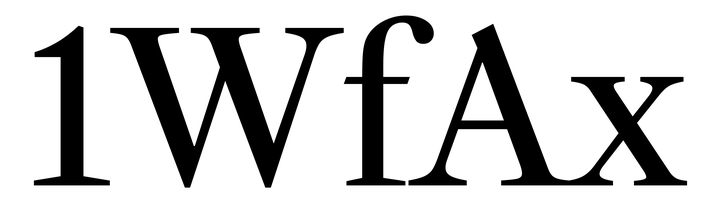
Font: LibreCaslonText_Regular